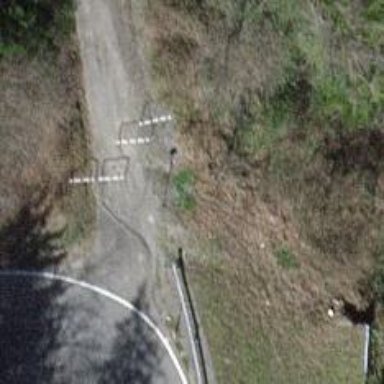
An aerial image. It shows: Cycle barrier.